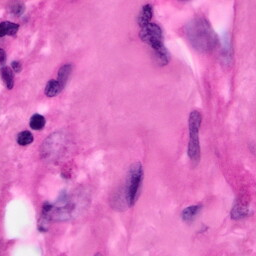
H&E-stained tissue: Pancreatic